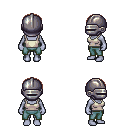
a pixel art fantasy rpg character, female body template, dark elf, purple skin, white pirate shirt, teal pants, light blonde plain hairstyle, metal helm, four views (front, back, left, right), 2x2 character sprite sheet, small pixel art, hard edges, no anti-aliasing